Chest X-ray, AP view. Patient: 52 years old, sex M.
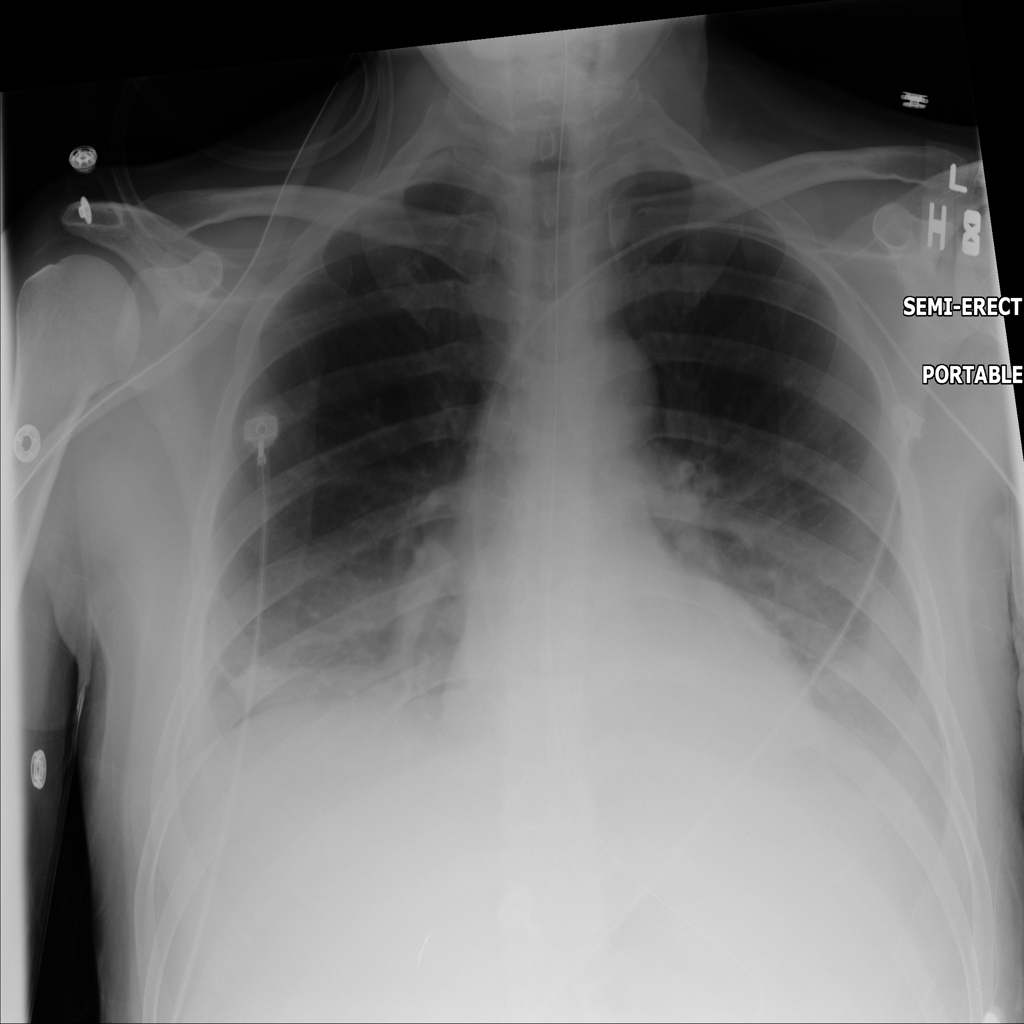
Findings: Atelectasis, Effusion, Infiltration